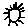
Label: sun